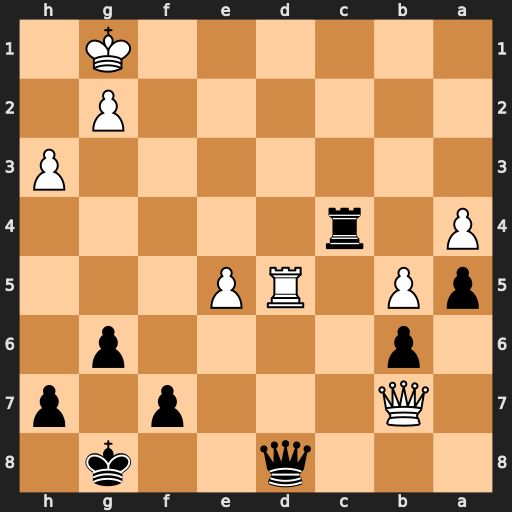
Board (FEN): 3q2k1/1Q3p1p/1p4p1/pP1RP3/P1r5/7P/6P1/6K1
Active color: b
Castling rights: -
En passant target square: -
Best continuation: Rc1+ Kh2 Qg5 Qb8+ Kg7 e6 Qxd5